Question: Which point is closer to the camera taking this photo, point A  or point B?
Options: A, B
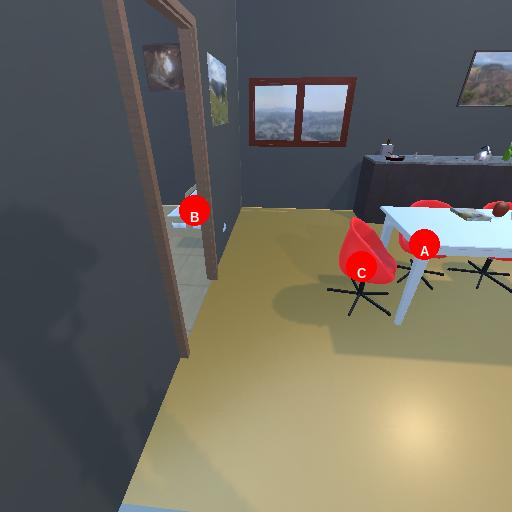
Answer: A